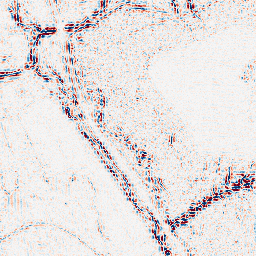
Category: wavelet
Decomposition family: wavelet_biorthogonal
Decomposition parameters: wavelet: bior4.4
level: 2
Upsampling method: quintic
Upsampling parameters: scale: 4
Upsampling scale: 4